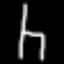
Label: chair